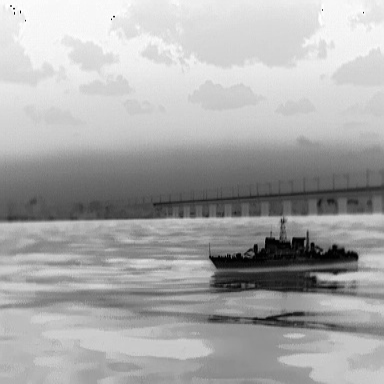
There is a warship in the infrared image.